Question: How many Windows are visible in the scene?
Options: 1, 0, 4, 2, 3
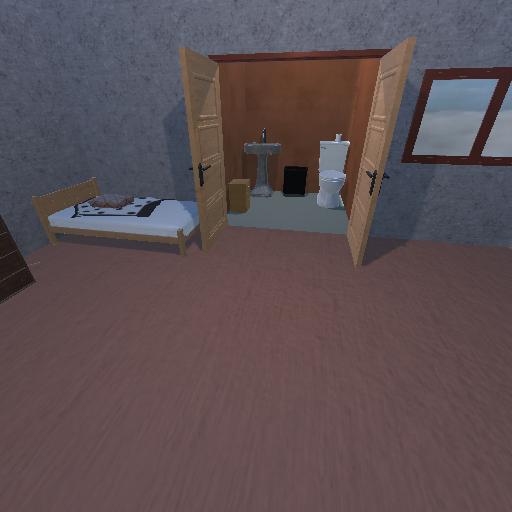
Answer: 1